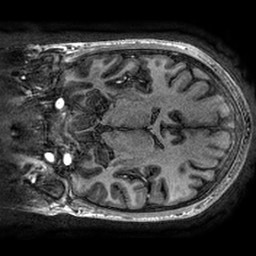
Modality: T1w
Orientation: coronal
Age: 24
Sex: male
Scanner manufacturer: ge
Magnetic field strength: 3 T
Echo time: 0.002736 s